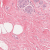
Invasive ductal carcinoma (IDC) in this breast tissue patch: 0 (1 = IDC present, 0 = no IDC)